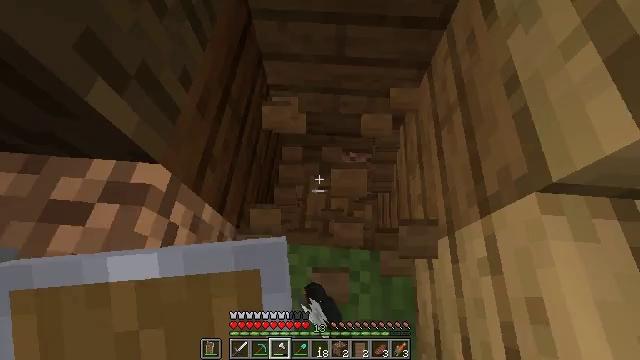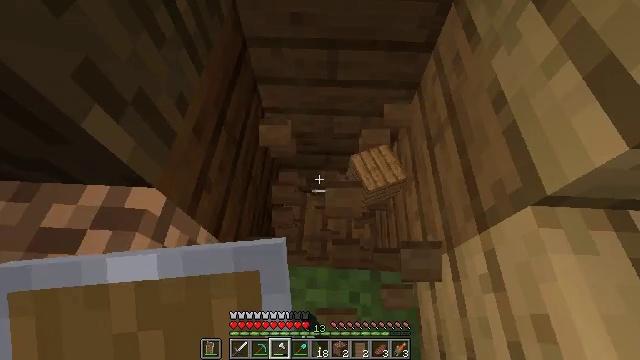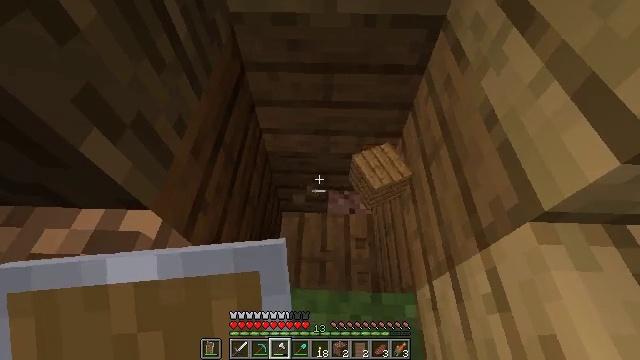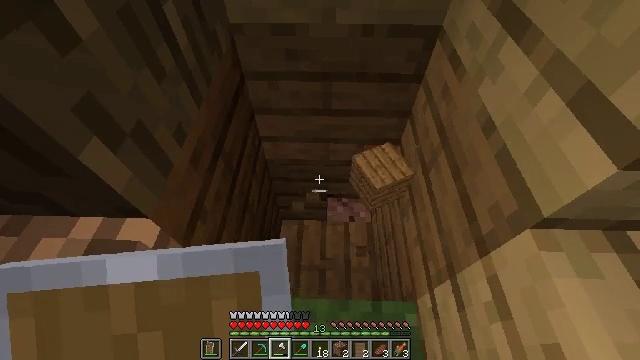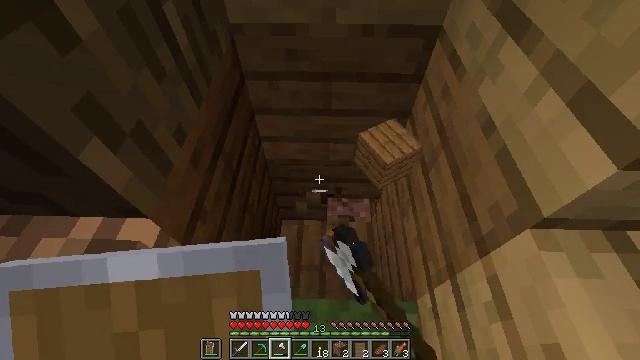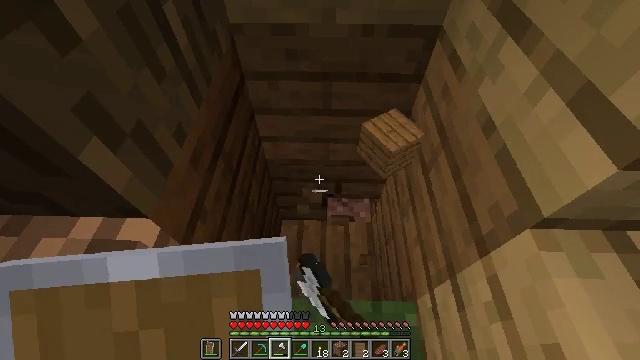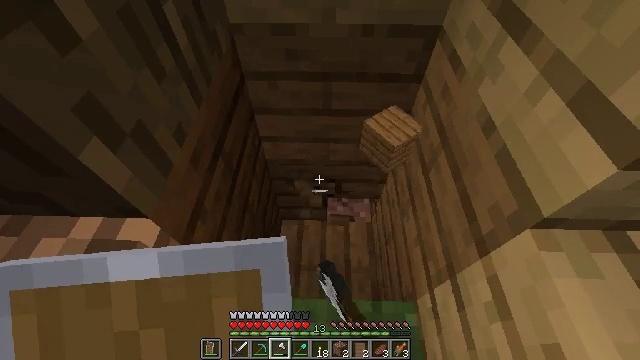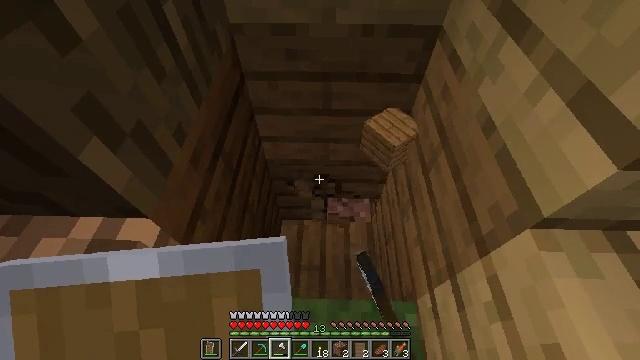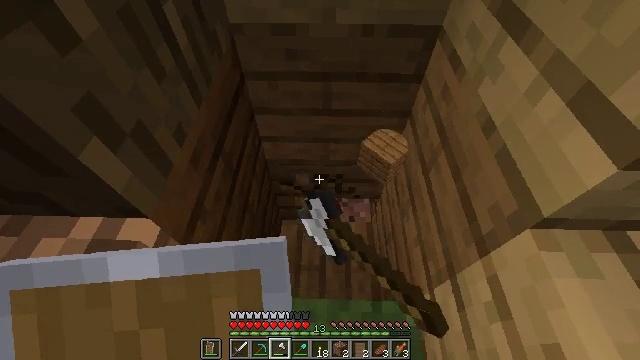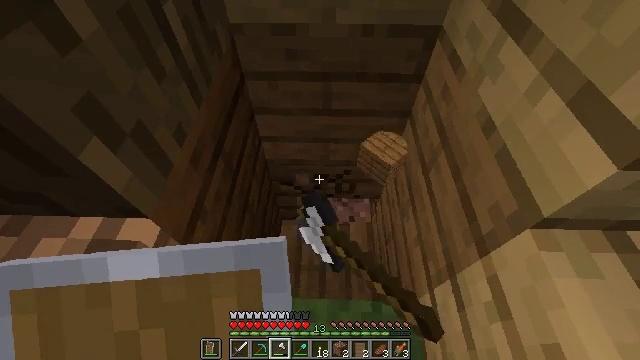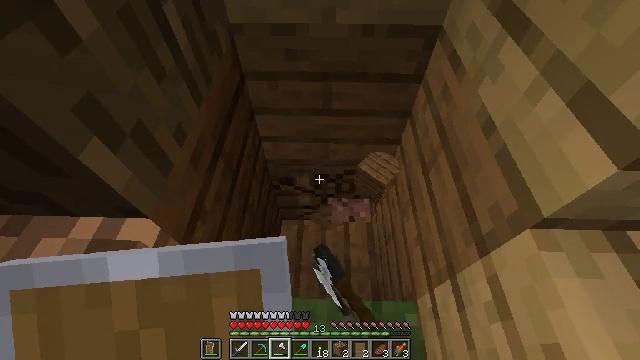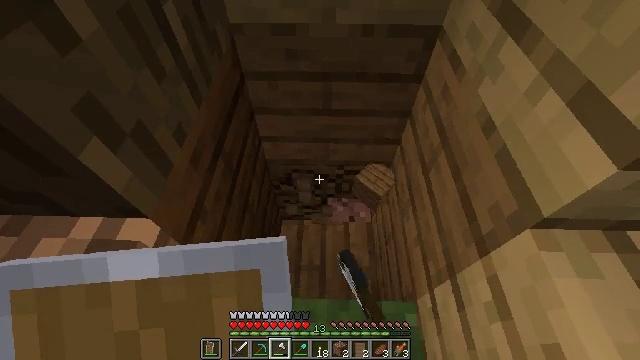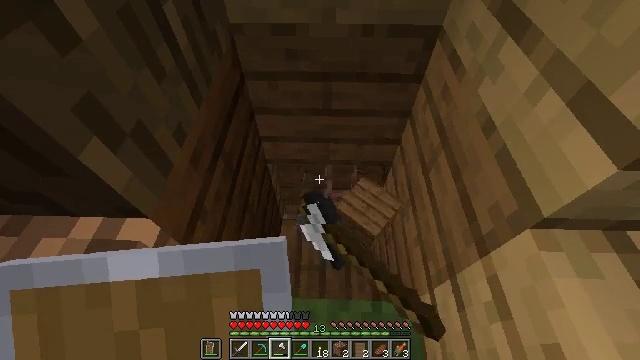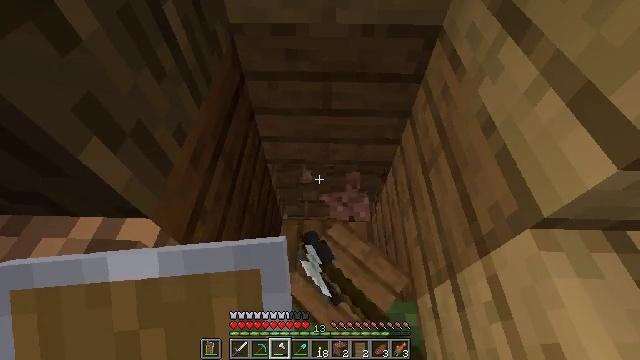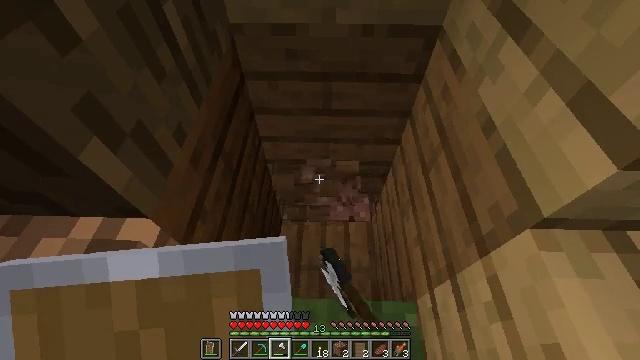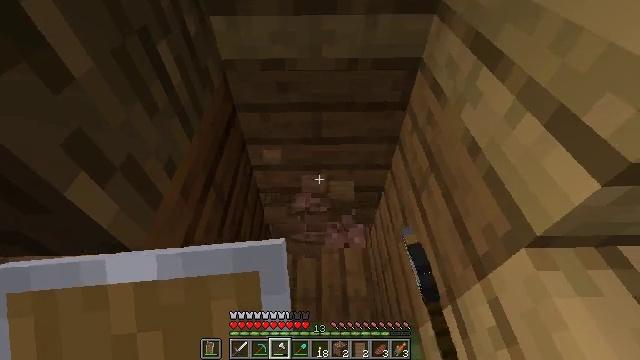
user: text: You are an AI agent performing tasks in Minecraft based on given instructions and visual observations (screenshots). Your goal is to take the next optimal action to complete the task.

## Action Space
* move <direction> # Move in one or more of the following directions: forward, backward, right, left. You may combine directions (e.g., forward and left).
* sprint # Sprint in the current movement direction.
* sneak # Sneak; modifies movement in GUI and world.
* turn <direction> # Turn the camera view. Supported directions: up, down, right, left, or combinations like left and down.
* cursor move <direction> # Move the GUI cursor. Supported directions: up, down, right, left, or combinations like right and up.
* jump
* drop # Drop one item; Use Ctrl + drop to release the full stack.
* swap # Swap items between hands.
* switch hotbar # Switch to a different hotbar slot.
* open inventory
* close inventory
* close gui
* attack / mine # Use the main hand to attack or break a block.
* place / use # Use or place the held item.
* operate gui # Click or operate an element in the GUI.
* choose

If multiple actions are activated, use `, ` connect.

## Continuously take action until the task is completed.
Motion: motion action
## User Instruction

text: Gather some spruce stairs into your inventory.
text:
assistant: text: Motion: turn right and up, attack / mine
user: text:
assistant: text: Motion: turn right and up, attack / mine
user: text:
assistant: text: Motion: turn up, attack / mine
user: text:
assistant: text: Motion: attack / mine
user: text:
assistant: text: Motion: attack / mine
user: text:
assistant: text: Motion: attack / mine
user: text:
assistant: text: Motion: attack / mine
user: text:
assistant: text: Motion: attack / mine
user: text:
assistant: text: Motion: attack / mine
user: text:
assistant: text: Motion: attack / mine
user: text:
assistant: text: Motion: attack / mine
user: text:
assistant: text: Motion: attack / mine
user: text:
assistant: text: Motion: attack / mine
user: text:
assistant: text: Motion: attack / mine
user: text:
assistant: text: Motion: turn right and up, attack / mine
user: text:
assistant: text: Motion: turn right and up, attack / mine
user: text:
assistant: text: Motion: attack / mine